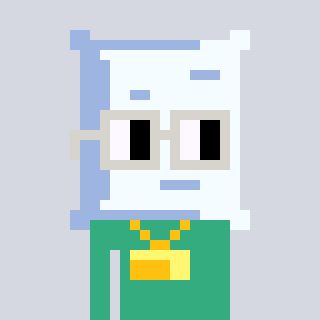
a pixel art character with square light gray glasses, a pillow-shaped head and a teal-colored body on a cool background